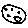
Label: moon